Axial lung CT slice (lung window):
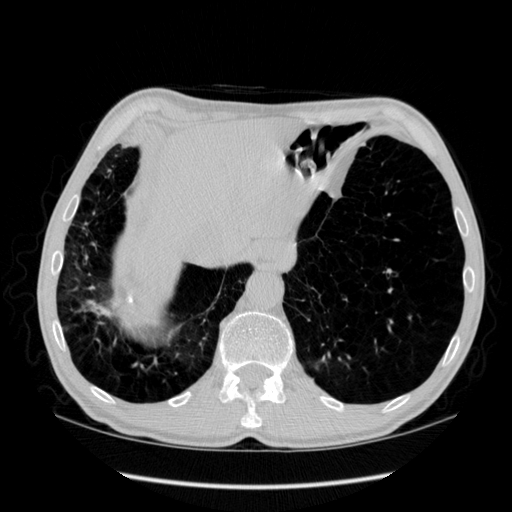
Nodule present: no